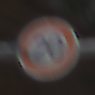
Verkehrszeichen: Geschwindigkeit20
Umgebung: Outdoor, Suburban
Tageszeit: Midday
Wetter: Clear
Licht: Natural
Jahreszeit: NotSpecified
Kontrast: HighContrast